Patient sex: M
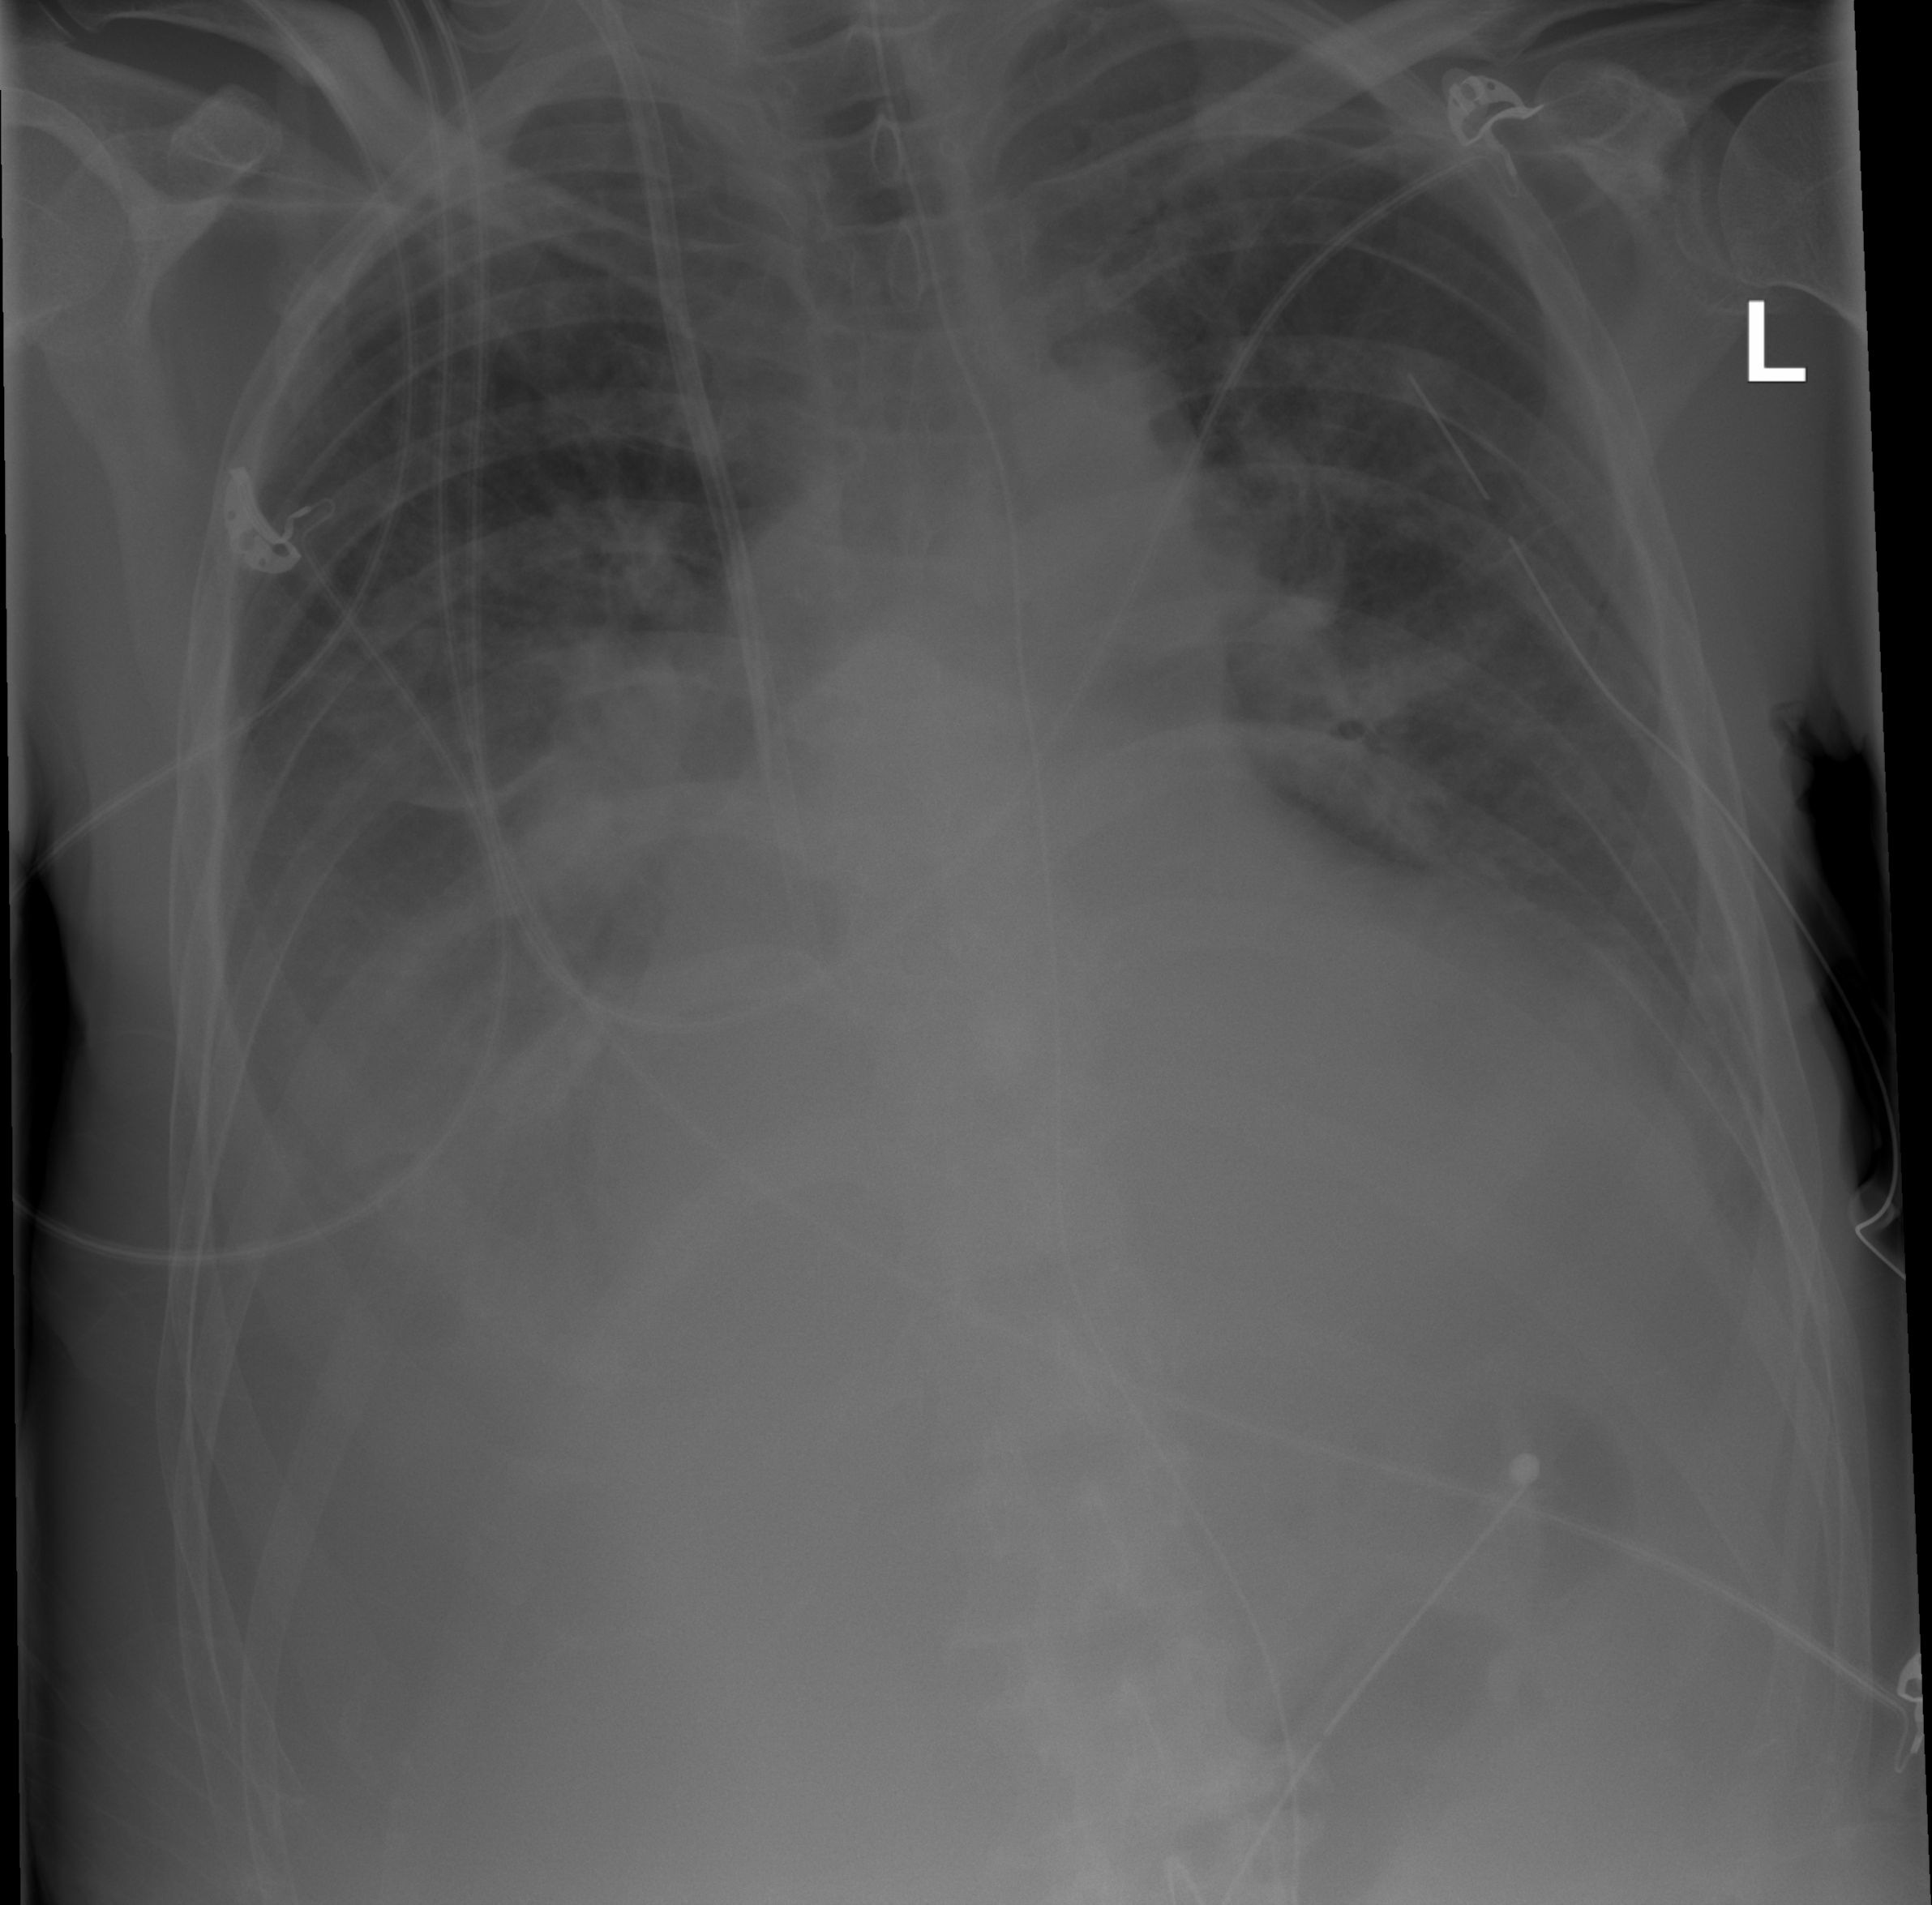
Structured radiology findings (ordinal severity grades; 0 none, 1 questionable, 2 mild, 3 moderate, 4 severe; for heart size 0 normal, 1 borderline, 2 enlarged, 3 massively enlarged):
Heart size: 3
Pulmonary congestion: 2
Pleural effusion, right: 3
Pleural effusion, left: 2
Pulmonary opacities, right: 2
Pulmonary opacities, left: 0
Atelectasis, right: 2
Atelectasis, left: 2